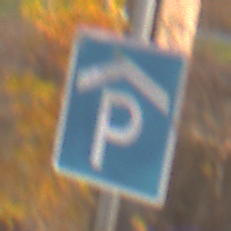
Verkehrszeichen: Parkhaus
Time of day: SunriseSunset
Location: Roofed (Suburban)
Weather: Clear
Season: NotSpecified
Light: Natural